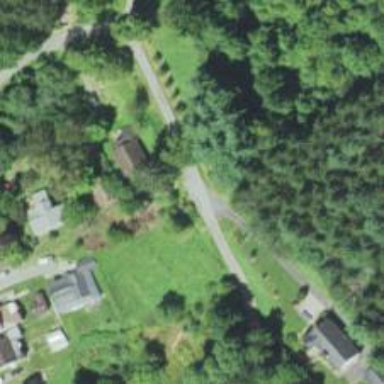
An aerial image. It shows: Residential road.